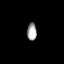
Tissue: prostate
Cell type: T cells
Senescence score: 0.7913
Nuclear area (px): 164
Mean DAPI intensity: 165.421